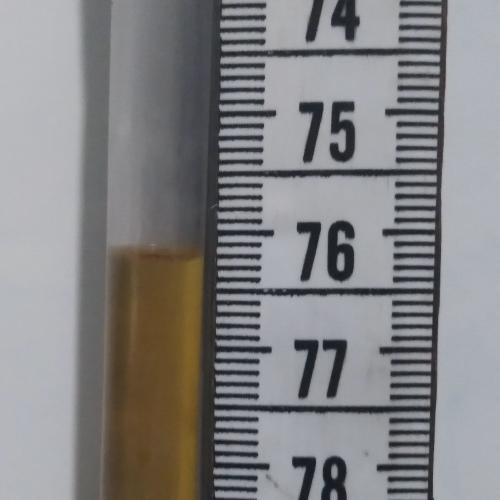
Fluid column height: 76.2 cm